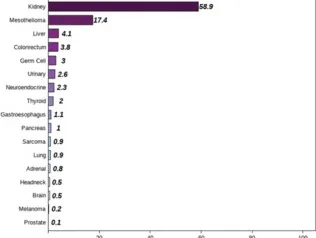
Pathological, 90-gene expression assay and cytology results of case 4. (B) The 90-gene expression assay indicated that the similarity score of metastatic renal cancer and liver cancer on the left cervical lymph node was 58.9 and 17.4, respectively.
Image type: chart (chart)